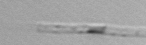
Label: Leptocylindrus